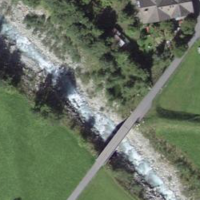
EUNIS habitat code: 24
Species observed at this site:
Aruncus dioicus
Parnassia palustris
Pyrrhocorax graculus
Aegithalos caudatus